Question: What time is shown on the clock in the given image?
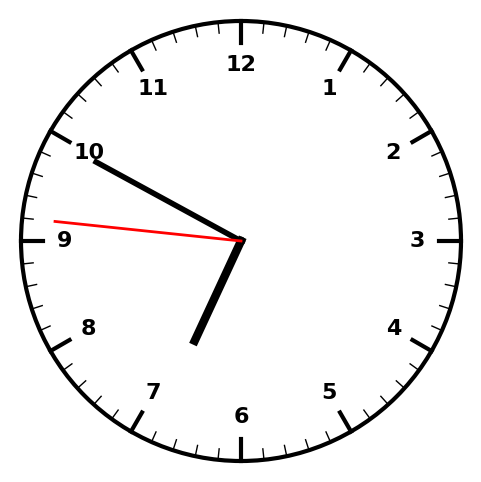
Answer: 06:49:46